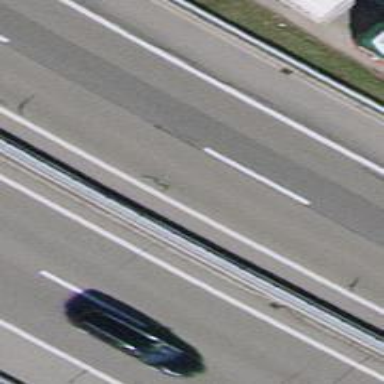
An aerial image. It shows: Asphalt motorway.